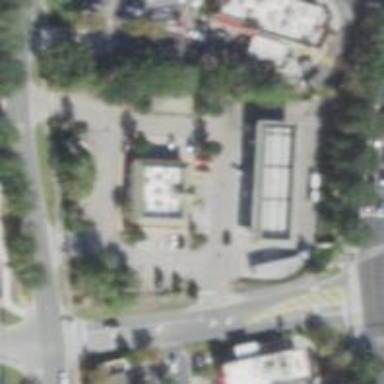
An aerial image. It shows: Convenience shop.